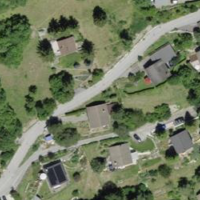
EUNIS habitat code: 52
Species observed at this site:
Convolvulus arvensis